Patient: sex M, age 50
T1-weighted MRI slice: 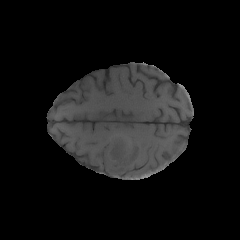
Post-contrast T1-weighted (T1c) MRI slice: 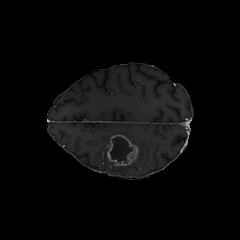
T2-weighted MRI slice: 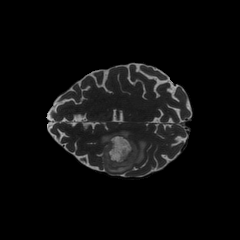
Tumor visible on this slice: yes
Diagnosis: Glioblastoma, IDH-wildtype
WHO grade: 4